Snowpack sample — Rabbit Ears Pass, Jackson County, Colorado, USA (12/17/25, 1:08 PM MST)
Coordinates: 40.387, -106.625
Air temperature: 34 °F
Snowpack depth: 46 cm
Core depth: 30 cm
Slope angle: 6°, slope face: 165°
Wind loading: medium
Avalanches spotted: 0
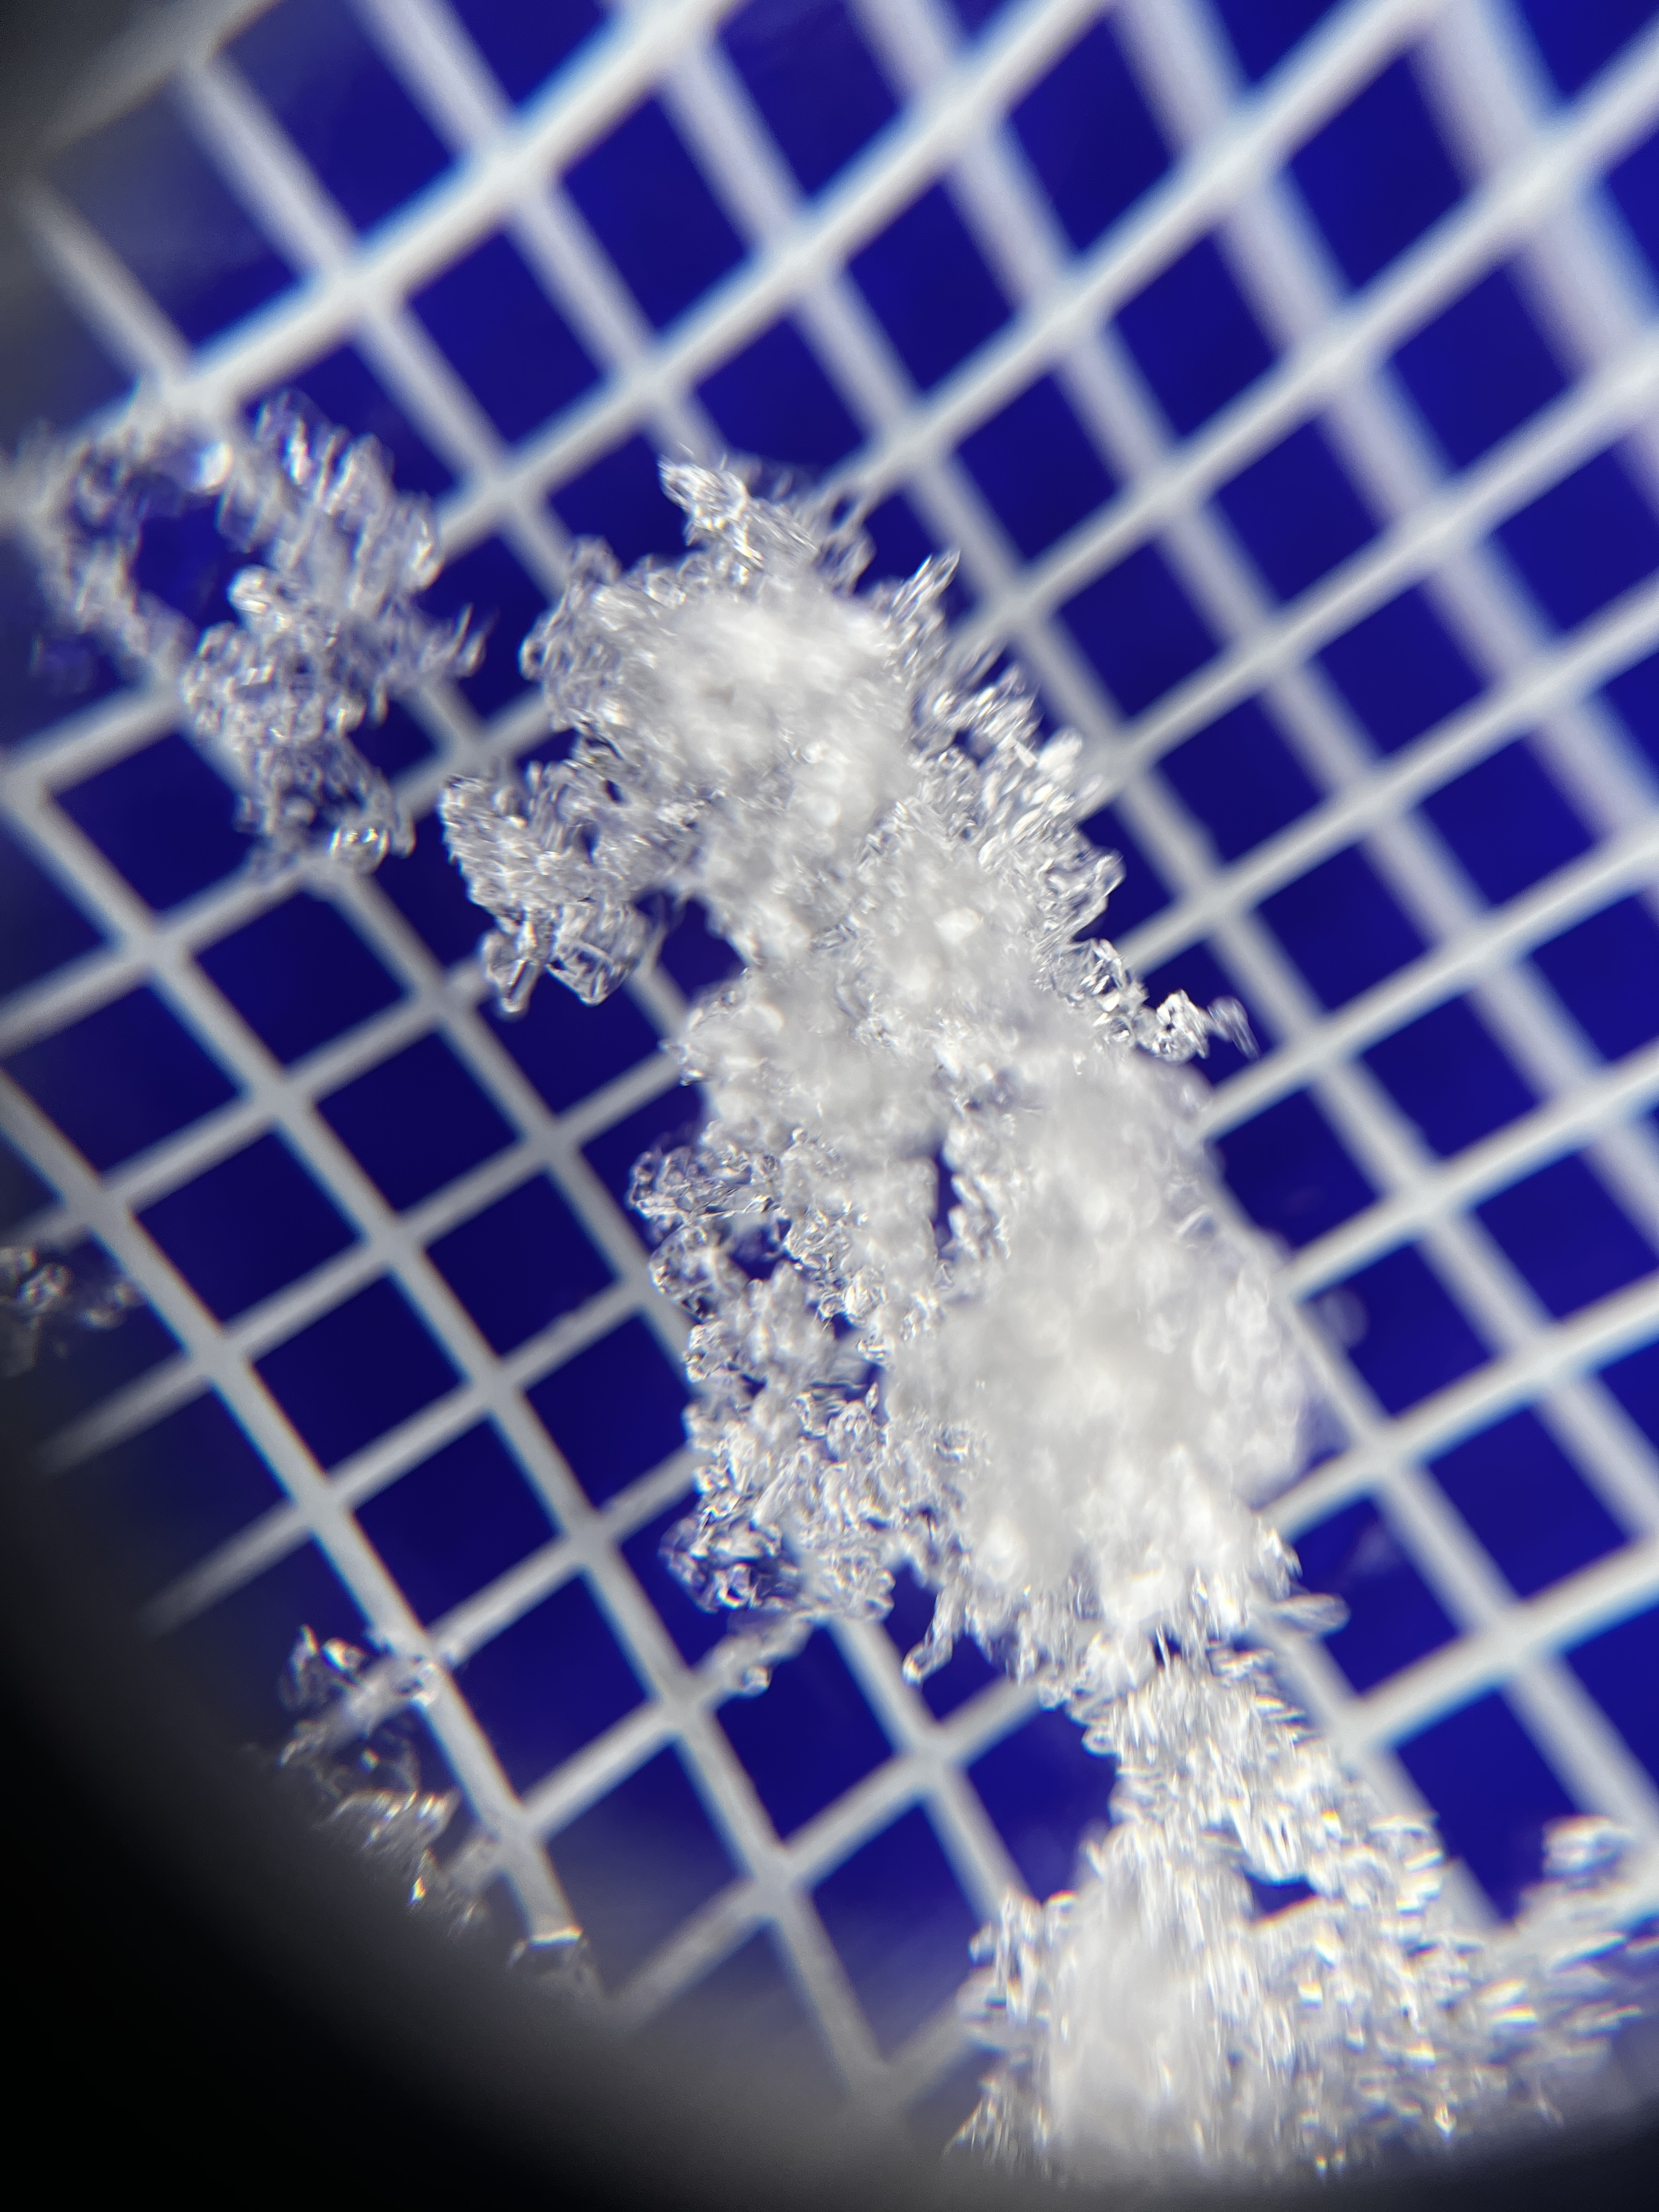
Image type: magnified_profile
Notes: No avalanches spotted nearby, although collected in a meadowy area with minimal risk on this face of the pass.